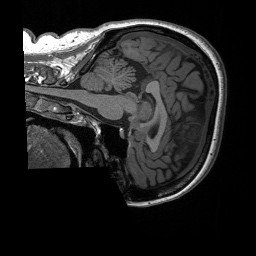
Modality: T1w
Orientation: sagittal
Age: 35
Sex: female